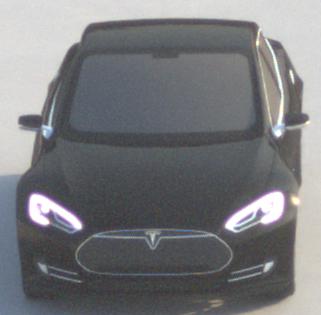
Make: Tesla
Model: Model S 60
Detailed model: Model S
Model produced from: 2013/10
Model produced until: 2014/10
Doors: 5
Color: black
Road condition: dry road
Daytime: sunrise or sunset
Contrast: medium contrast